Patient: sex M, age 34
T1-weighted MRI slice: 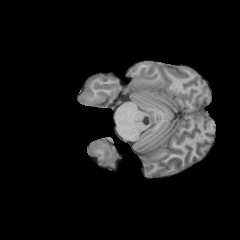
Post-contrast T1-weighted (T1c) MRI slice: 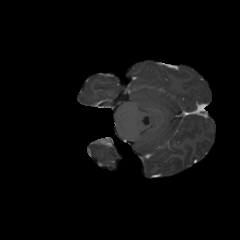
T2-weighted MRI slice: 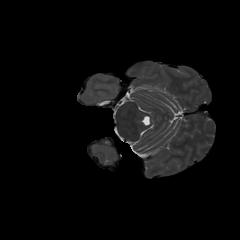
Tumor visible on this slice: no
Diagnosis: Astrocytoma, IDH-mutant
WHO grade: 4